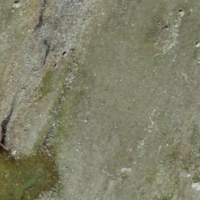
EUNIS habitat code: 31
Species observed at this site:
Jacobaea incana